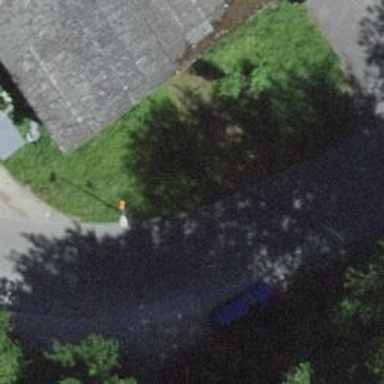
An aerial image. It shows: Aerial marker.